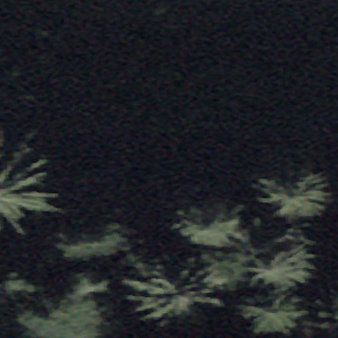
Label: other